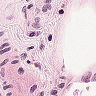
Metastatic tissue present: no